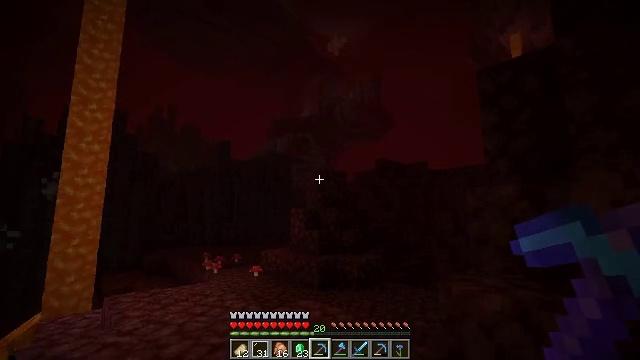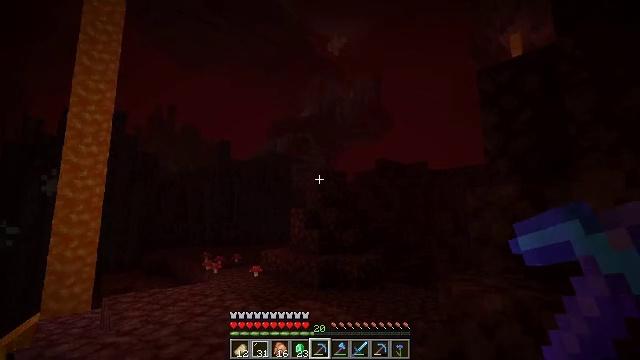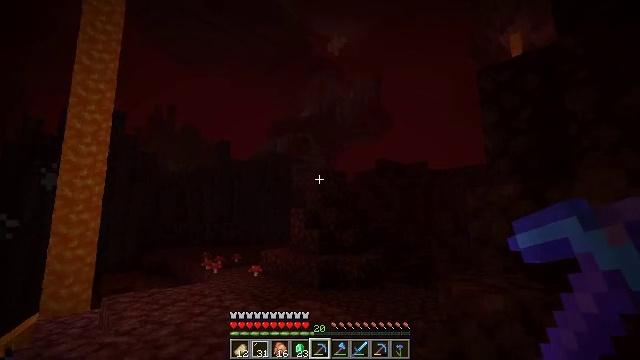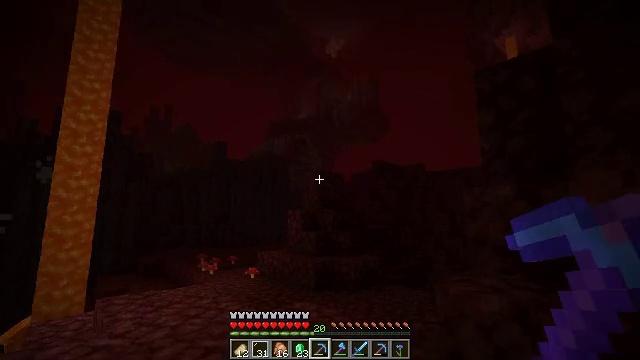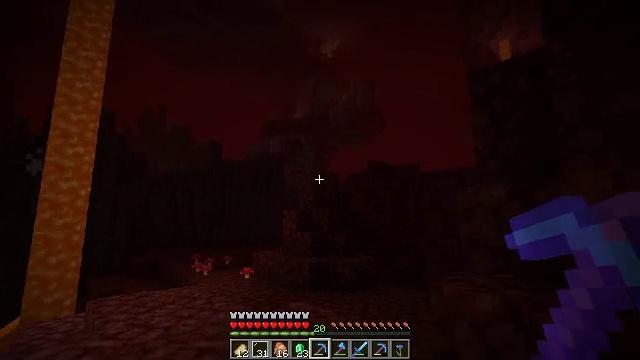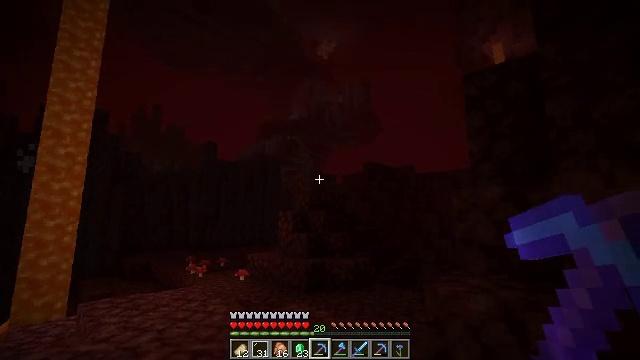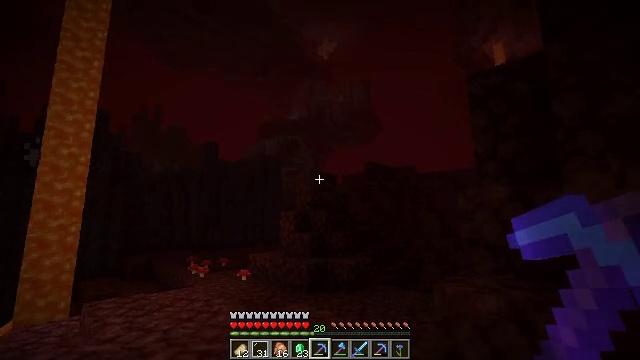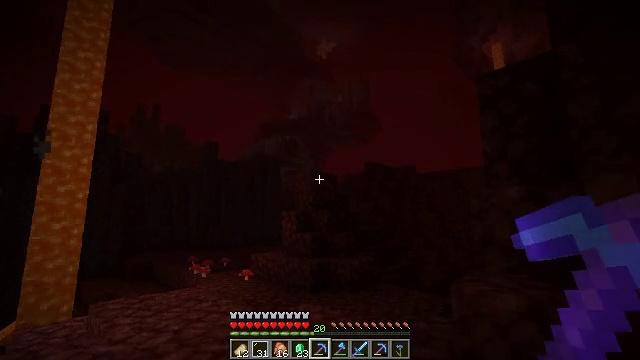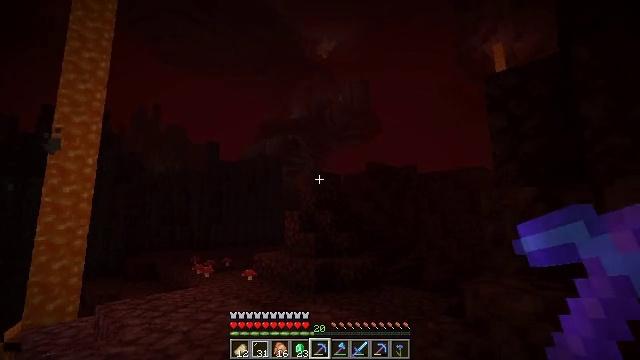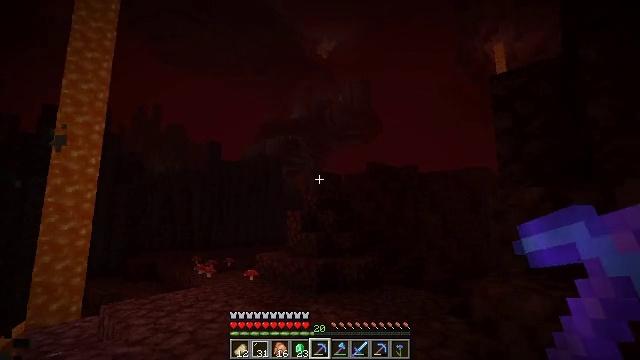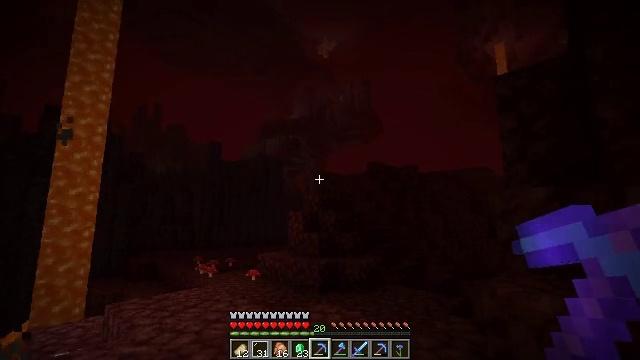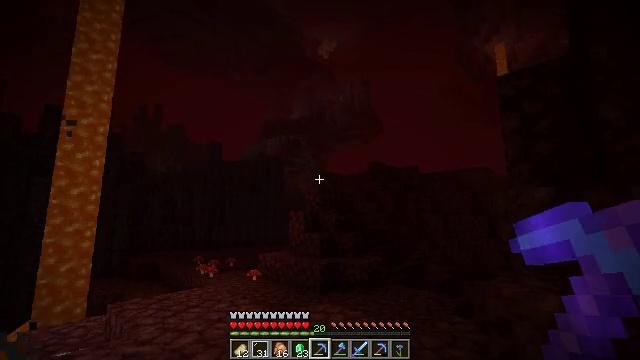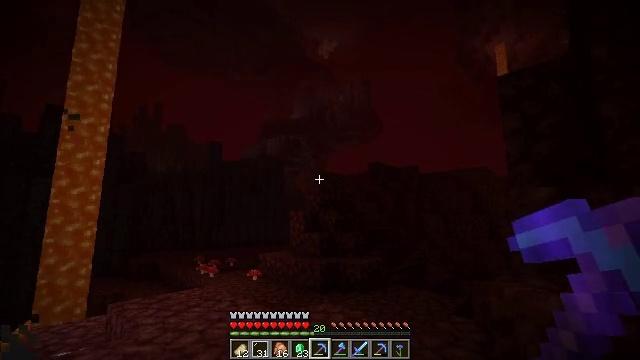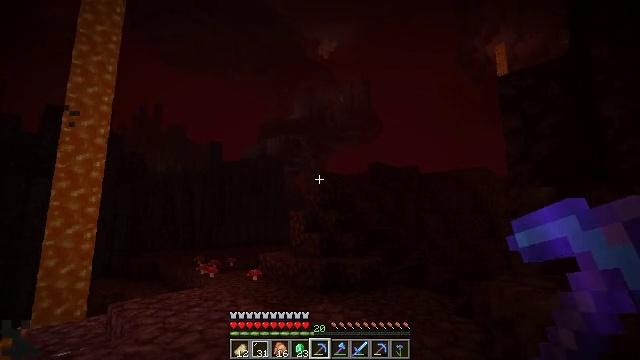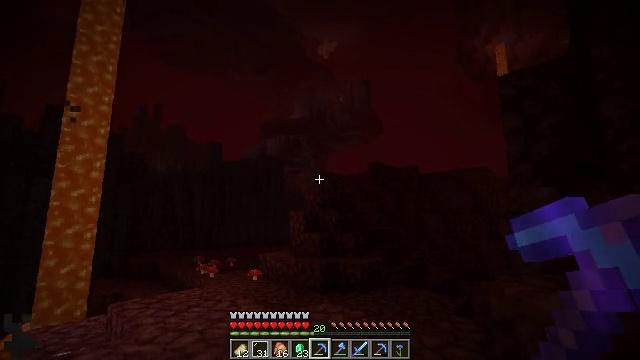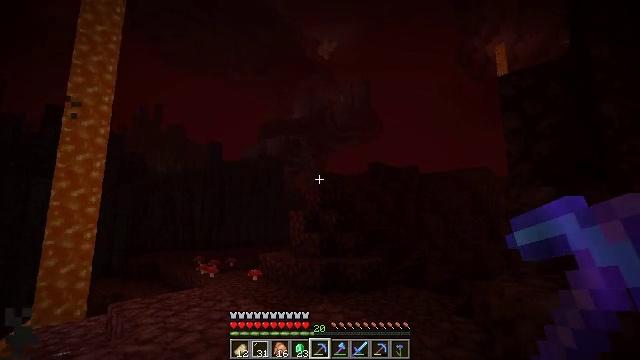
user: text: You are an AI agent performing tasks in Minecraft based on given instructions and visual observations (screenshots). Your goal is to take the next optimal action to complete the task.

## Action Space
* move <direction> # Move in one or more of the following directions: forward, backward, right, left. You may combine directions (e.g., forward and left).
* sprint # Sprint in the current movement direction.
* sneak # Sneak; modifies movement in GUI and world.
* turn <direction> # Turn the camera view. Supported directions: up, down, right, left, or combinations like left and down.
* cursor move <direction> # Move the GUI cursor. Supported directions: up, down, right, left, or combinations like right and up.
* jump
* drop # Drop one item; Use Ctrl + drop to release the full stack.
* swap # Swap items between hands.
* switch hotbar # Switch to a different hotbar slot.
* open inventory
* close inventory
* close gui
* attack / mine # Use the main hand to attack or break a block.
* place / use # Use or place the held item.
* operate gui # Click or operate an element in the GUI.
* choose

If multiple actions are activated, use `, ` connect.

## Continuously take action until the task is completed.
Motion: motion action
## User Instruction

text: Collect nether gold ore blocks.
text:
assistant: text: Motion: no_op
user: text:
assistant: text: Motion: no_op
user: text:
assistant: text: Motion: no_op
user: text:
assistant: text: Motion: turn right
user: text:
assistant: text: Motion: no_op
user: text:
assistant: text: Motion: move left
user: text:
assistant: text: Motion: move left
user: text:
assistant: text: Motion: move left
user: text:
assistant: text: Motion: no_op
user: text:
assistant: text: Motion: no_op
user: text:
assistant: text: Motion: no_op
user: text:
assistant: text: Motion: no_op
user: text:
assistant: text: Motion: no_op
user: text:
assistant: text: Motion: no_op
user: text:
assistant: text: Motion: no_op
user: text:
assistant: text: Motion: no_op
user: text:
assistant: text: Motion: no_op
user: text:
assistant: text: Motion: no_op
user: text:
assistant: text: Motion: turn left
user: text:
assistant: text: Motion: turn left and down
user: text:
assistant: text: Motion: turn left
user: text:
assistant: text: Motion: turn left
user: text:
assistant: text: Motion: turn left
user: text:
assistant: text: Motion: turn left and down
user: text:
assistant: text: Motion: turn left and down
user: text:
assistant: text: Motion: turn left
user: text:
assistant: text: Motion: no_op
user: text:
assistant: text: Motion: turn left
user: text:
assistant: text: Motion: no_op
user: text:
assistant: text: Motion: no_op